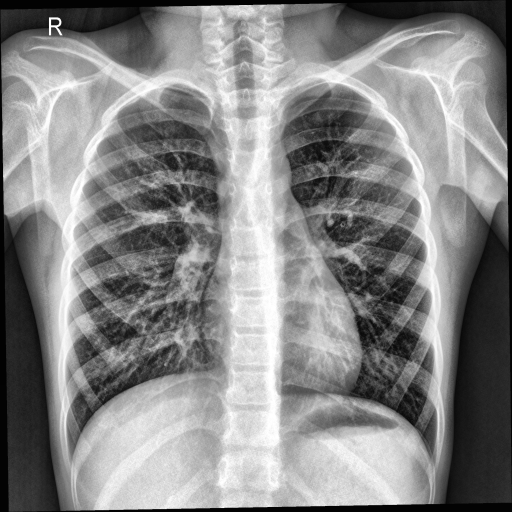
Finding: NORMAL